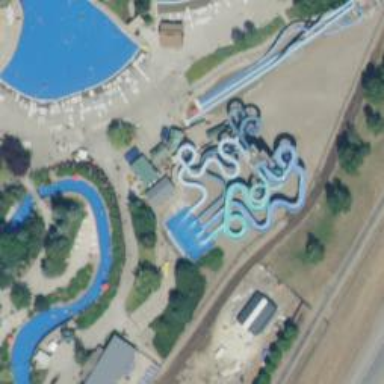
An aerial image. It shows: Water slide attraction.